Field crop: tomato
Growth stage: 2
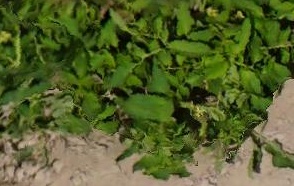
Species: tomato